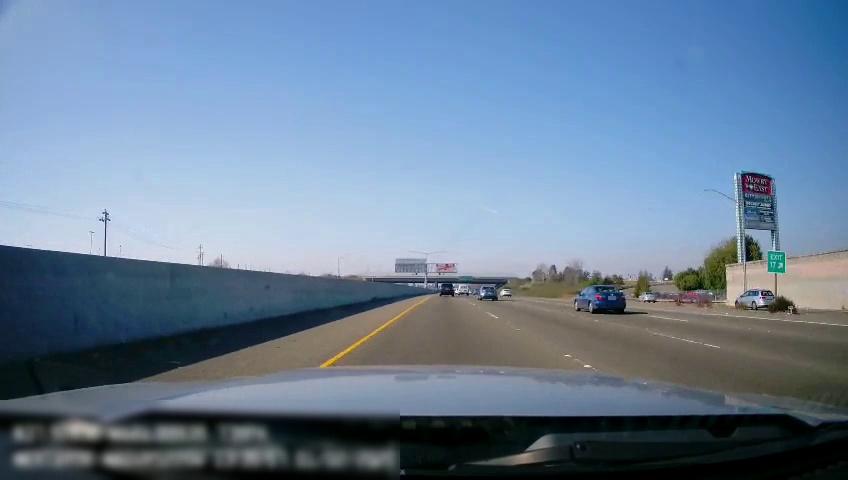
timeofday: Day
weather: Sunny
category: Drivable Space
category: Vehicles | Car
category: Vehicles | Car
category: Vehicles | Car
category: Vehicles | SUV
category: Vehicles | Car
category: Vehicles | Car
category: Vehicles | Van
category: Lanes | Current Lane
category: Lanes | Current Lane
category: Lanes | Alternate Lane
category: Lanes | Alternate Lane
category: Lanes | Opposite Lane
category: Traffic | Signs